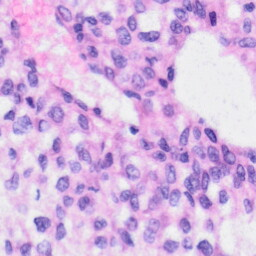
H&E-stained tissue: Liver